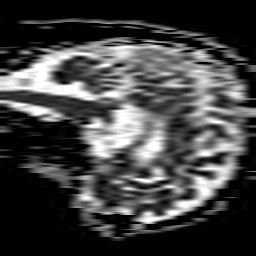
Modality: ADC
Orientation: sagittal
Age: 85
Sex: male
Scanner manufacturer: philips
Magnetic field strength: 1.5 T
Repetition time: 3.538 s
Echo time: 0.09411 s